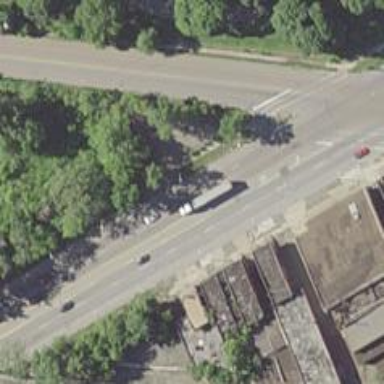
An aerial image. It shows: Primary highway.